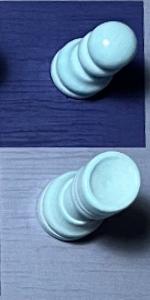
Label: Rook_White